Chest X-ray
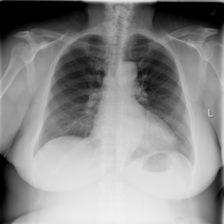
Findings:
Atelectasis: negative
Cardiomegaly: negative
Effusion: negative
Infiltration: negative
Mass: negative
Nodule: negative
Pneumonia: negative
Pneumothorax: negative
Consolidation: negative
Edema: negative
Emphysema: negative
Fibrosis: negative
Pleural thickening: negative
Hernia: negative